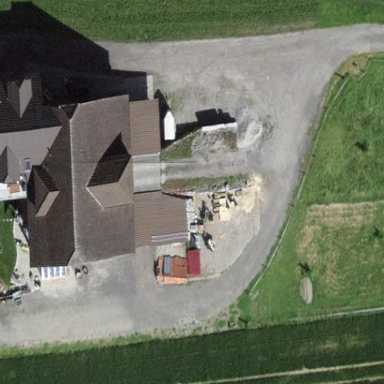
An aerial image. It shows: Farmyard area.